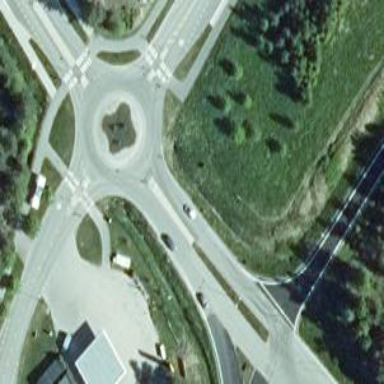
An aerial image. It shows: Tertiary road with asphalt surface leading to roundabout.